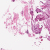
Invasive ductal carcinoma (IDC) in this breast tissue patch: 0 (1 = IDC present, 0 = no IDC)